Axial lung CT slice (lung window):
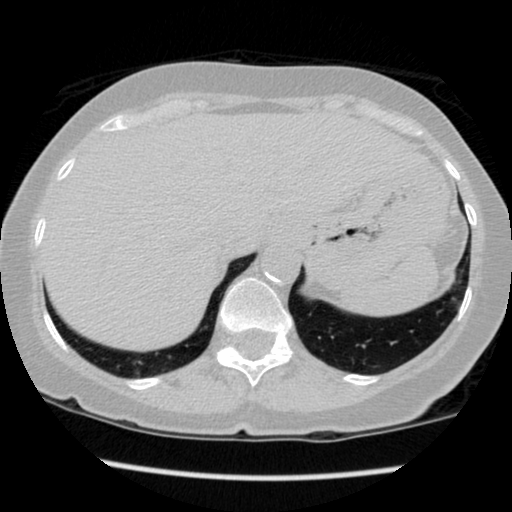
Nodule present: no